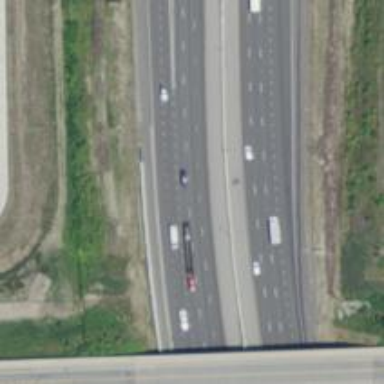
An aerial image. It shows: Motorway link.